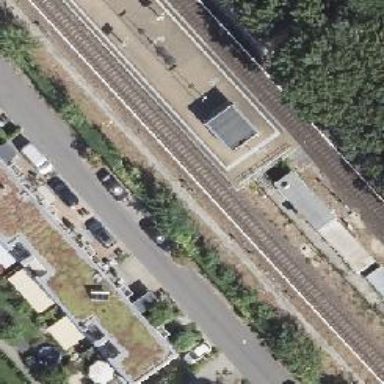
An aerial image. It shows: Siding service for electrified light rail railway.